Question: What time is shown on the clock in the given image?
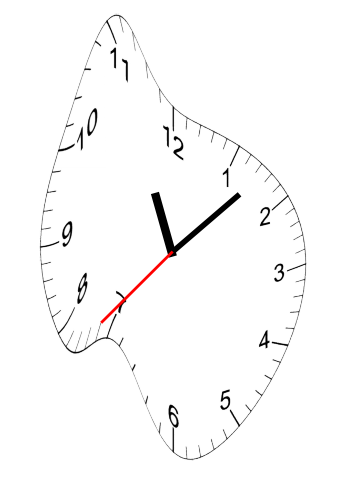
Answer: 11:07:37